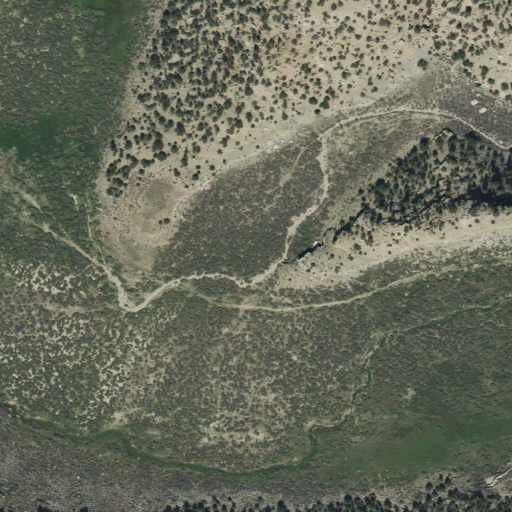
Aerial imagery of valley in Utah named Bally Buck Canyon containing shrub and evergreen forest